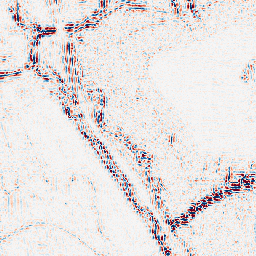
Category: wavelet
Decomposition family: wavelet_reverse_biorthogonal
Decomposition parameters: wavelet: rbio2.4
level: 2
Upsampling method: bicubic
Upsampling parameters: scale: 2
Upsampling scale: 2